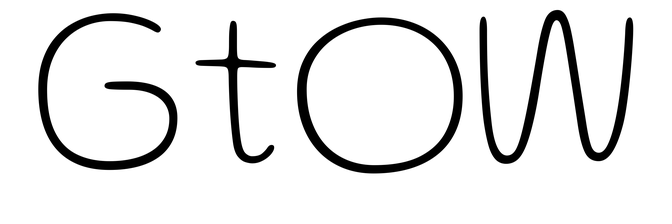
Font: Gluten_Thin